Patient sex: F
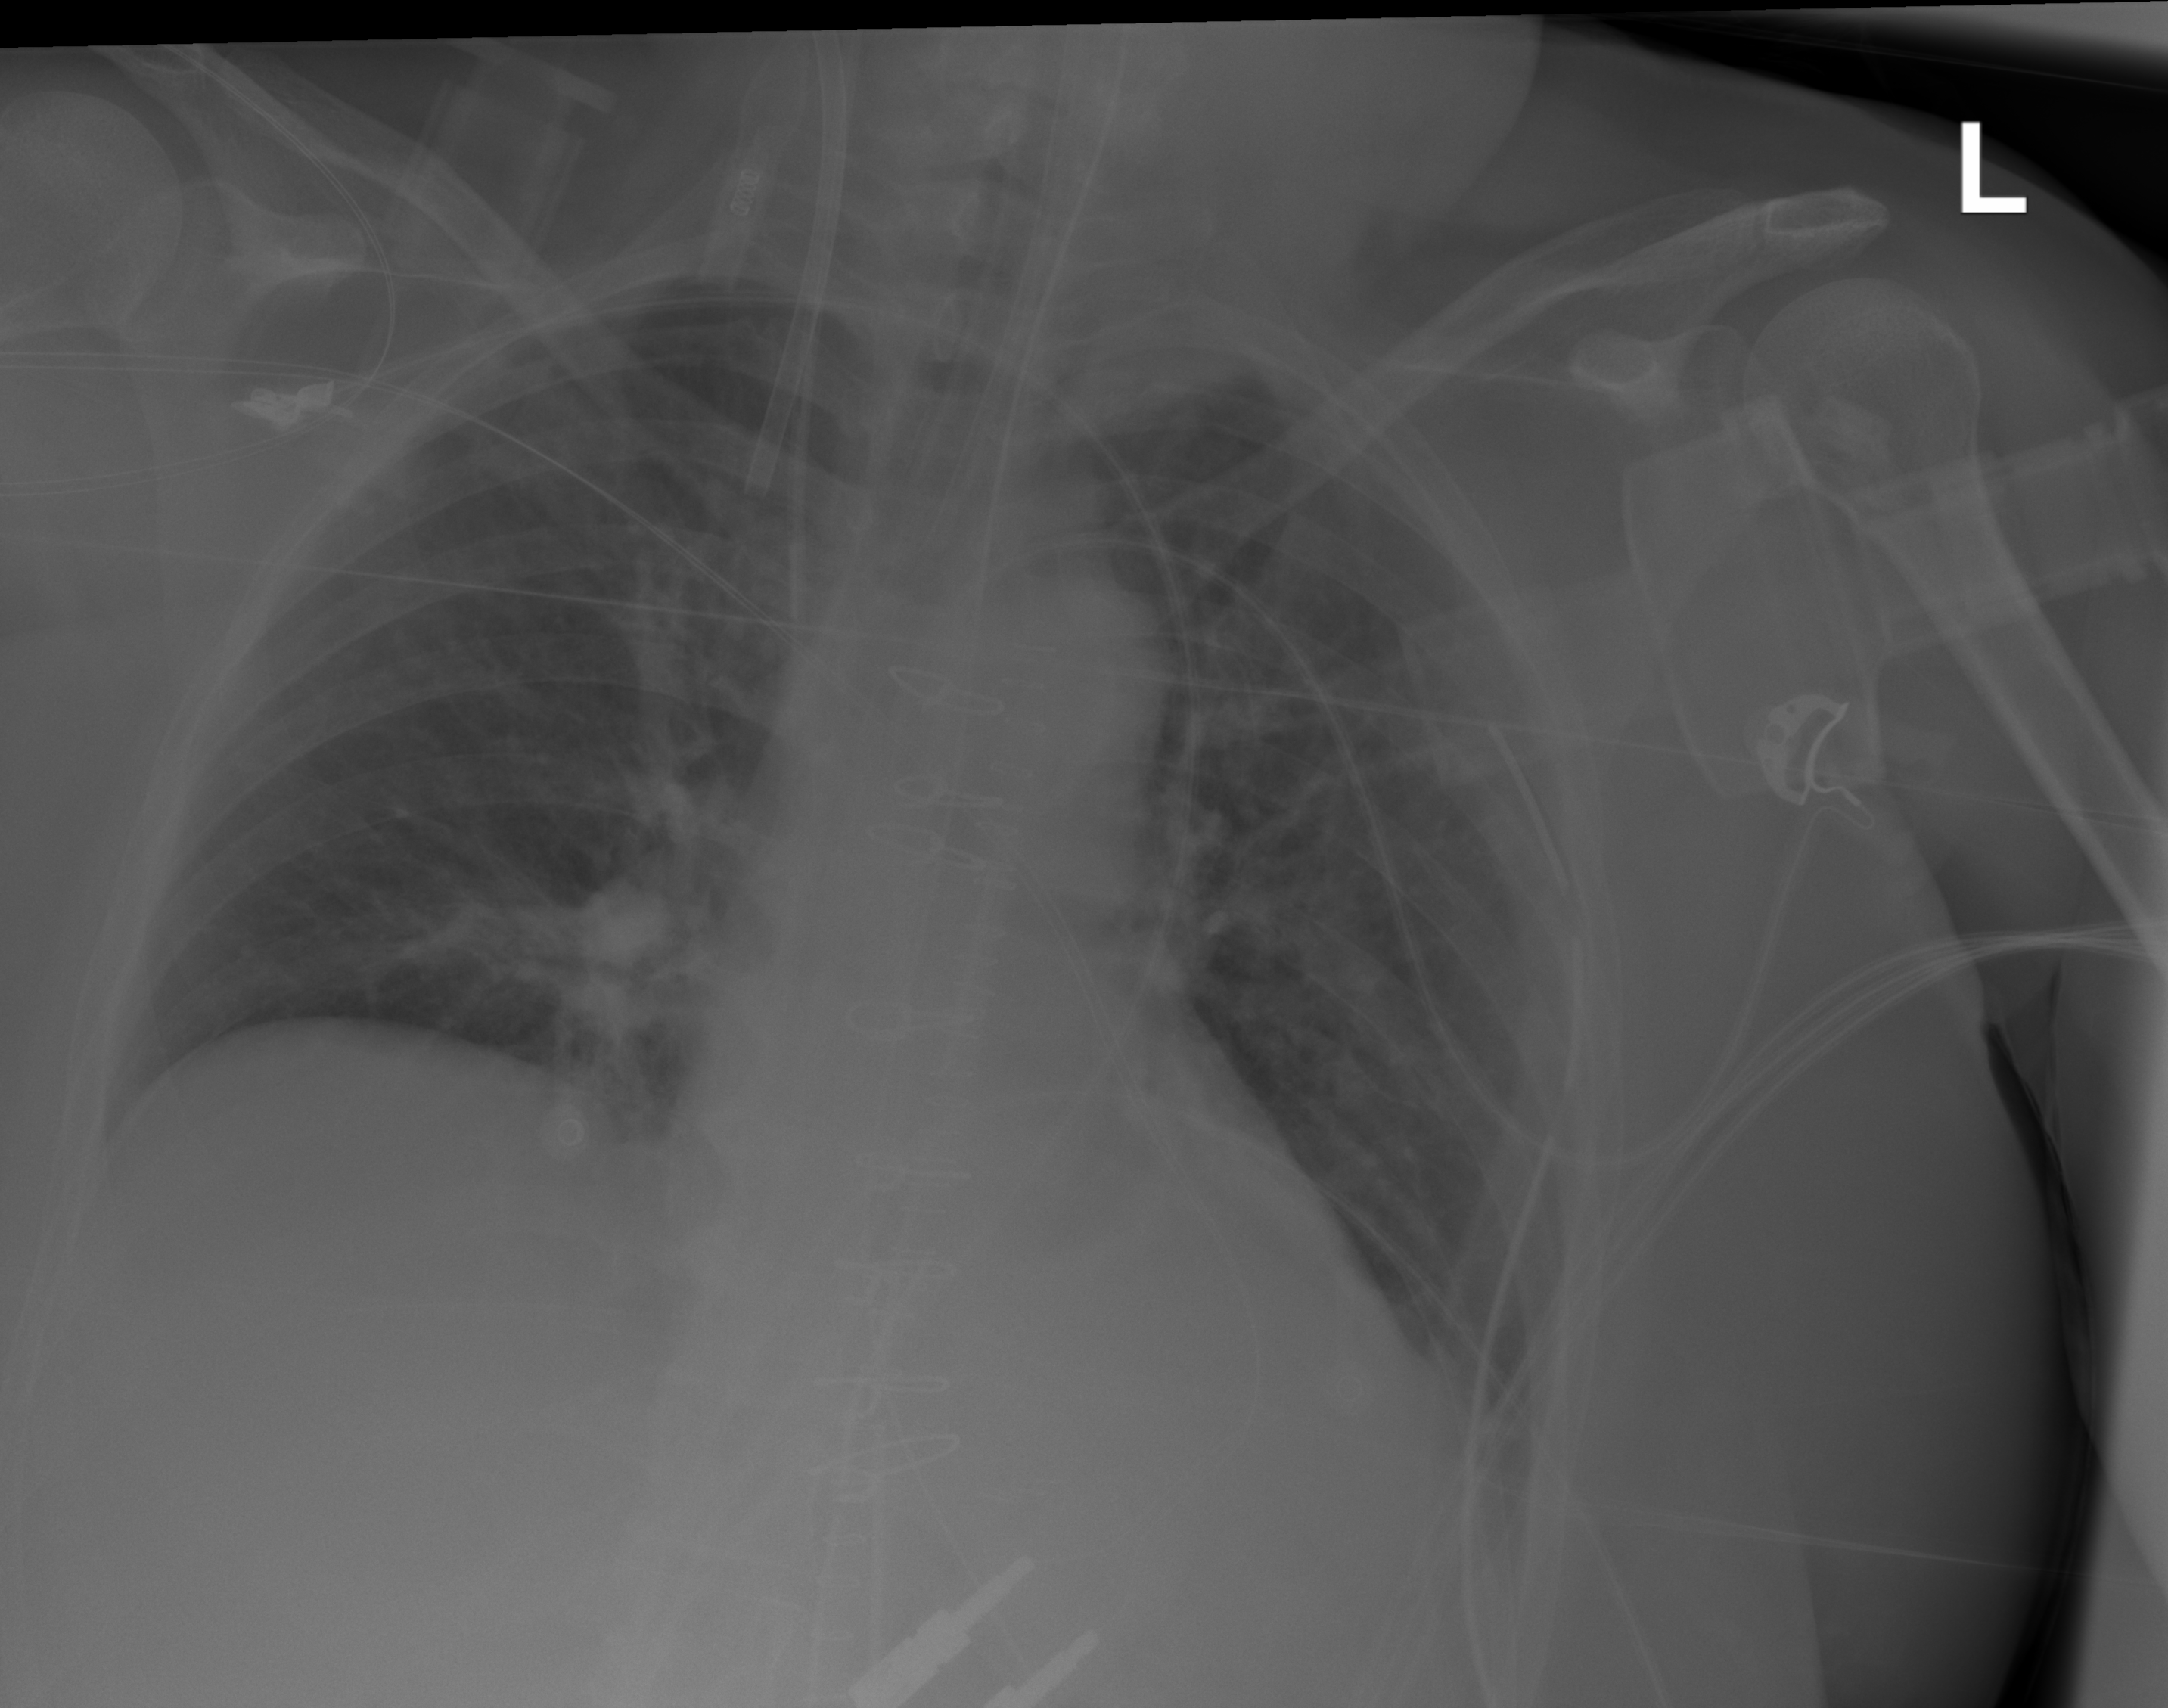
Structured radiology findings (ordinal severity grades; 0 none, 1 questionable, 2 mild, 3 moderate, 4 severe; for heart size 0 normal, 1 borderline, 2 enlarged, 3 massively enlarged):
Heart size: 0
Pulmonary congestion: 0
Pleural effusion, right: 0
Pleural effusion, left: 0
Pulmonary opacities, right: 0
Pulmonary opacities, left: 0
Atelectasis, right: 0
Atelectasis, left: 0